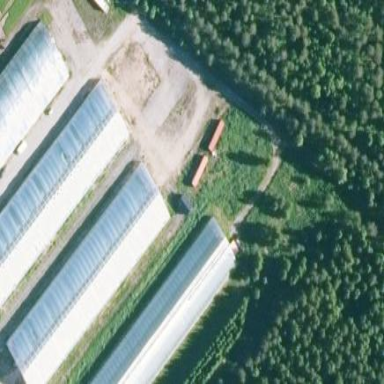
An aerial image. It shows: Greenhouse.